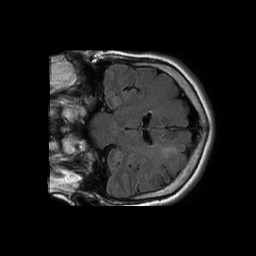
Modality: FLAIR
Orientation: coronal
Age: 61
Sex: male
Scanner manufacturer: philips
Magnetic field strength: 1.5 T
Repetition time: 6 s
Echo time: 0.12 s